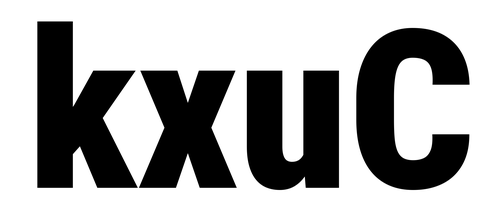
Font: Roboto_Condensed_Black